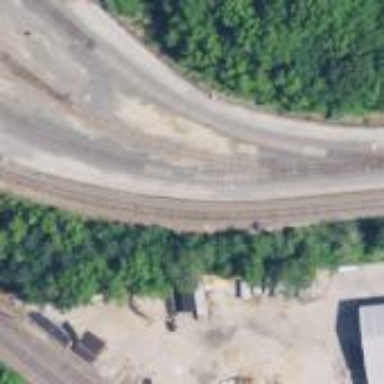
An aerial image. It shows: Railway yard in service.